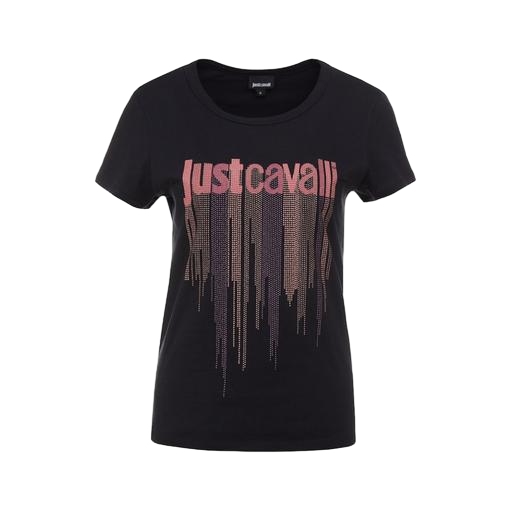
just balck t shirt, graphic t-shirt, black graphic t-shirt, white background